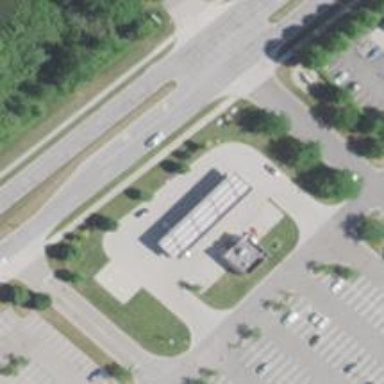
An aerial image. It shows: Convenience shop.